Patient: sex F, age 67
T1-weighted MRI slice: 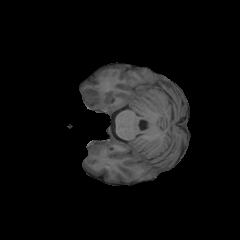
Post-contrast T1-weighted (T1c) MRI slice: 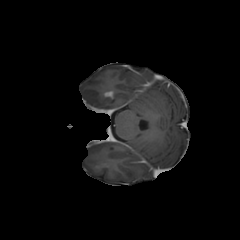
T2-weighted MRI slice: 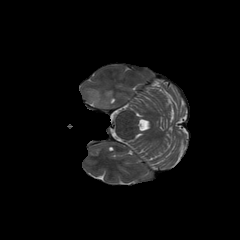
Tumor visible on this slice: yes
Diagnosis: Glioblastoma, IDH-wildtype
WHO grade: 4